The plot is a signal-to-image rendering of a rotating shaft's vibration measurement. Determine the machine's mechanical condition. Answer with exactly one of: normal, misalignment, unbalance, looseness.
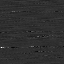
Answer: normal